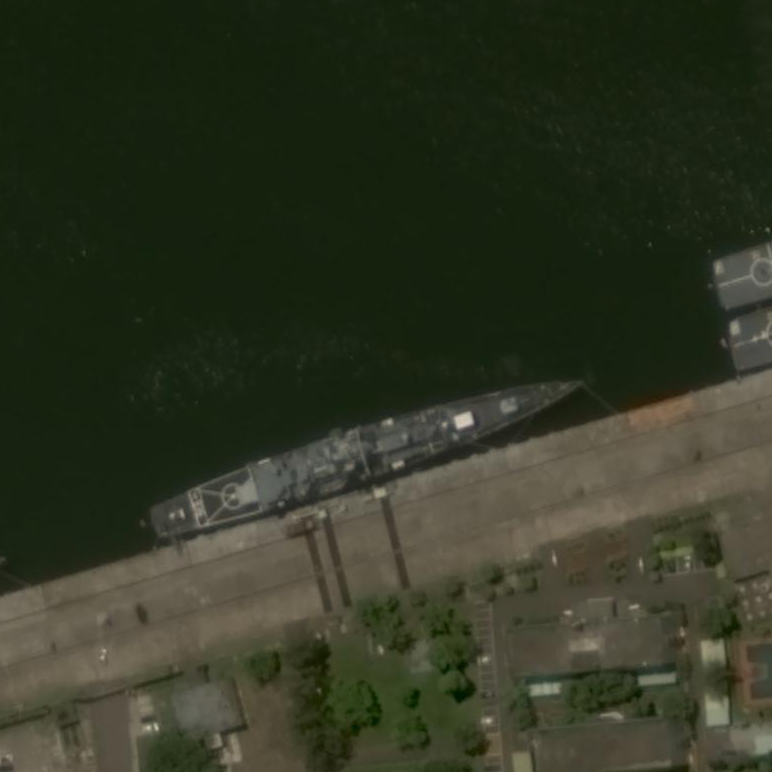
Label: Ticonderoga-class_cruiser